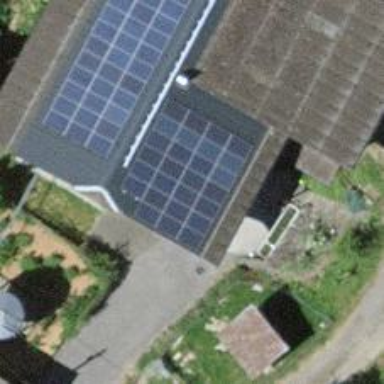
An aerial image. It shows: Solar power generator using photovoltaic method with solar photovoltaic panel types.